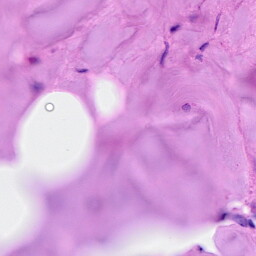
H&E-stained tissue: Breast